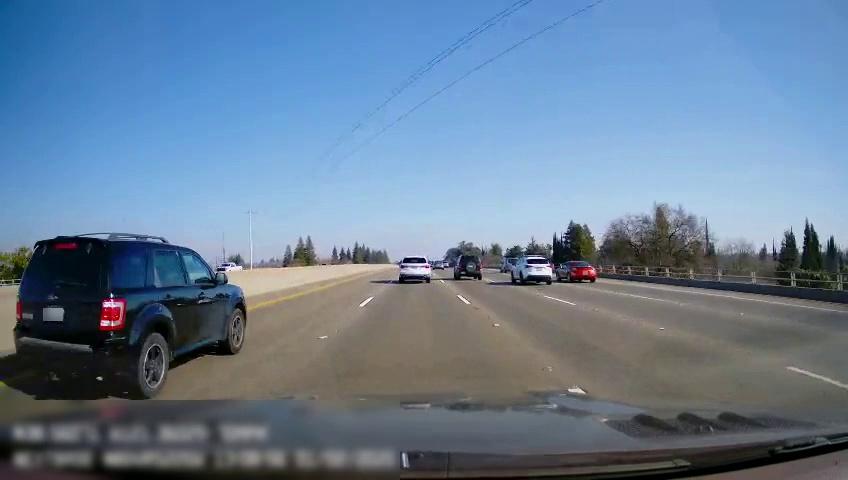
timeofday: Day
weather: Sunny
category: Drivable Space
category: Vehicles | Truck
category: Vehicles | Car
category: Vehicles | SUV
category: Vehicles | SUV
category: Vehicles | SUV
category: Vehicles | Car
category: Vehicles | Car
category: Vehicles | SUV
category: Lanes | Alternate Lane
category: Lanes | Current Lane
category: Lanes | Current Lane
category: Lanes | Alternate Lane
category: Lanes | Alternate Lane
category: Lanes | Alternate Lane